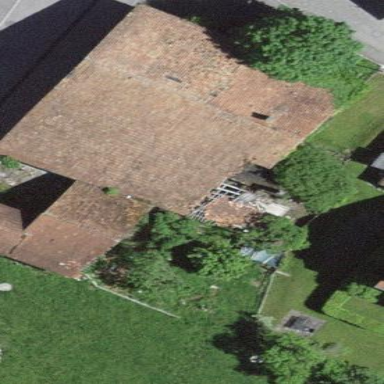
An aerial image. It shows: Farm building.